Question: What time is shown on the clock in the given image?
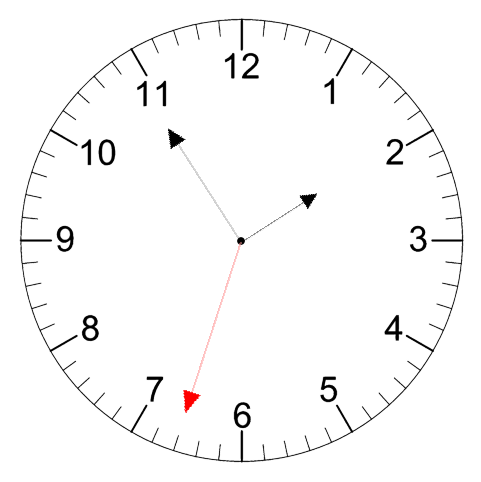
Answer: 01:54:33